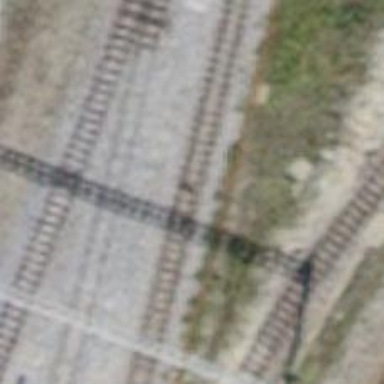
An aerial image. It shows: Narrow-gauge railway with 1 track. The tracks are electrified with contact line.